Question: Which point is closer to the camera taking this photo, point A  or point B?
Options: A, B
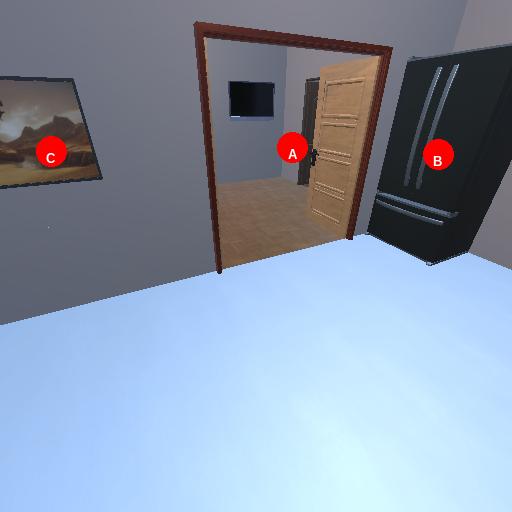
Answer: A